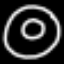
Label: donut